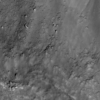
Label: not_dusty